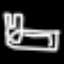
Label: bed